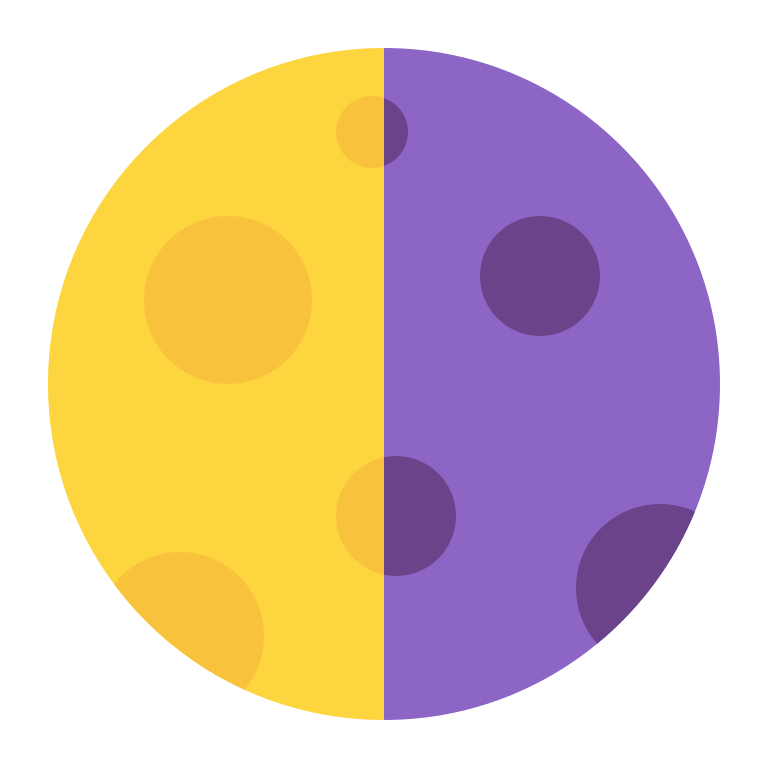
last quarter moon flat